Question: Count the number of objects in the diagram.
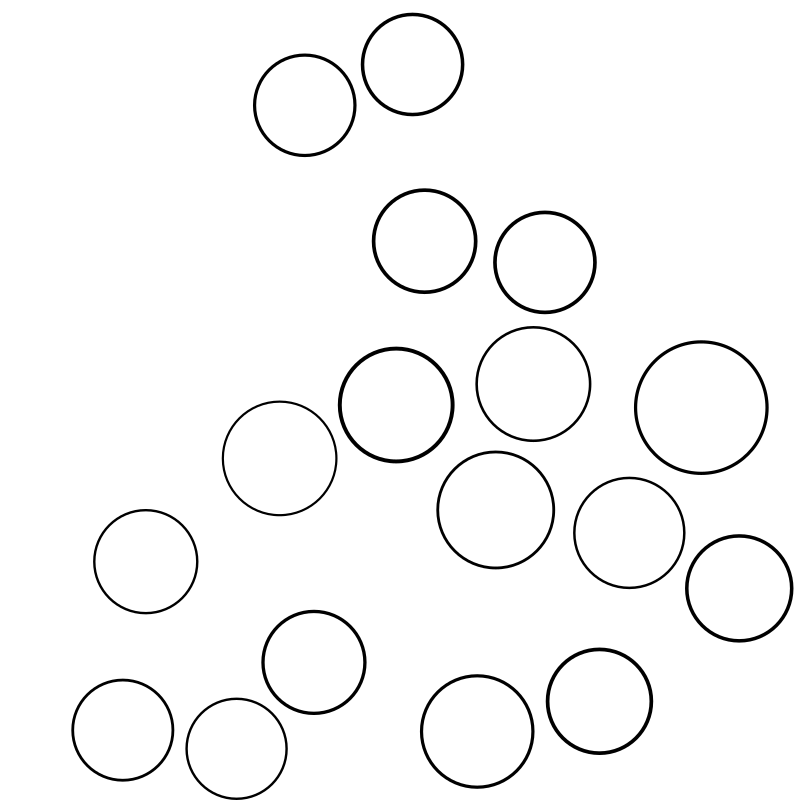
Answer: 17